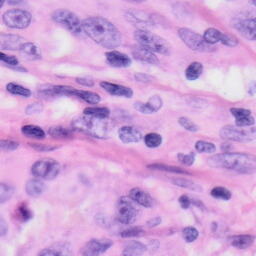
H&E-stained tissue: Skin